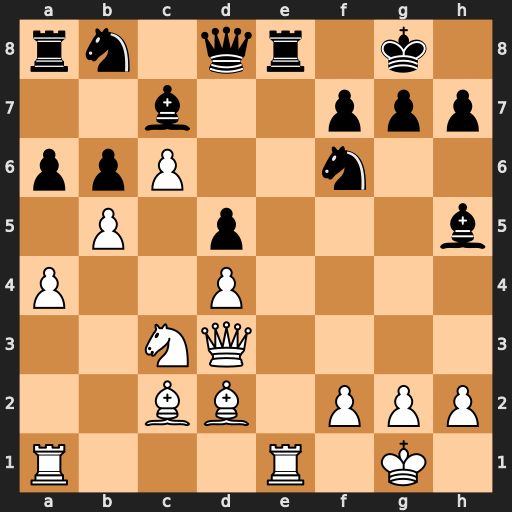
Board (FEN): rn1qr1k1/2b2ppp/ppP2n2/1P1p3b/P2P4/2NQ4/2BB1PPP/R3R1K1
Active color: w
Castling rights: -
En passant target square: -
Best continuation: Rxe8+ Qxe8 Nxd5 Bg6 Nxc7